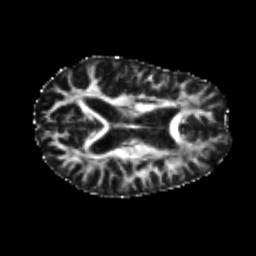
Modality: FA
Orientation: axial
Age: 26
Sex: male
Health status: healthy
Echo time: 0.074 s